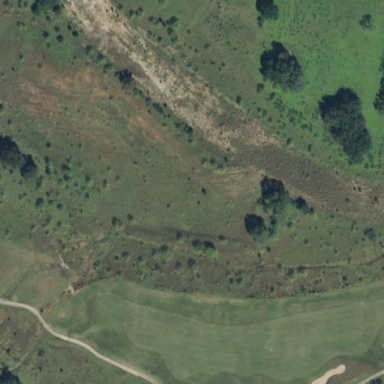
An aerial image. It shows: Golf rough area.